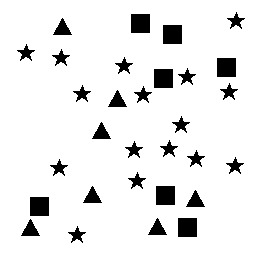
Squares: 7
Triangles: 7
Stars: 16
Total shapes: 30